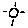
Label: sun